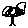
Label: tree